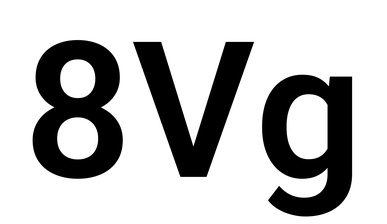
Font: Roboto_SemiBold